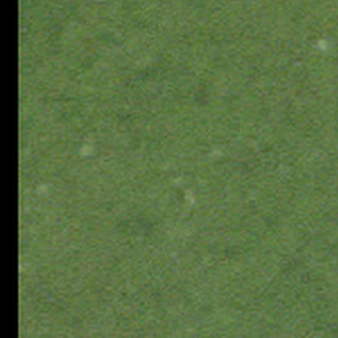
Label: other